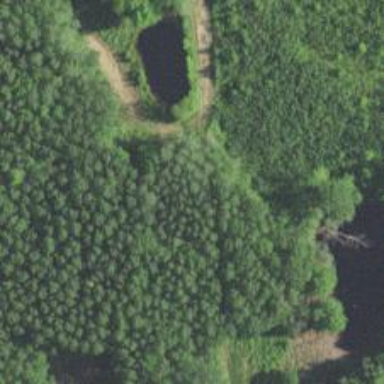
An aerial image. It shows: Abandoned railway with historical significance.